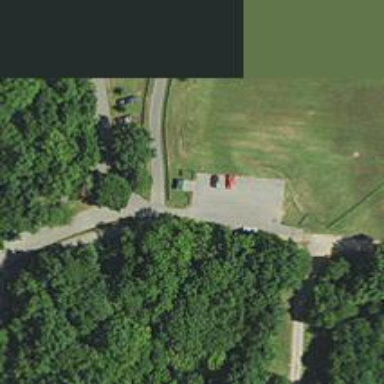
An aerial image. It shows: Disc golf tee.